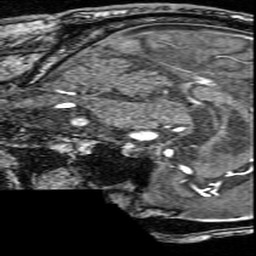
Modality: angio
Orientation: sagittal
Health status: ill
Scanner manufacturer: siemens
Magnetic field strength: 3 T
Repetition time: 0.022 s
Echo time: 0.00395 s